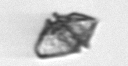
Label: Kryptoperidinium_triquetrum